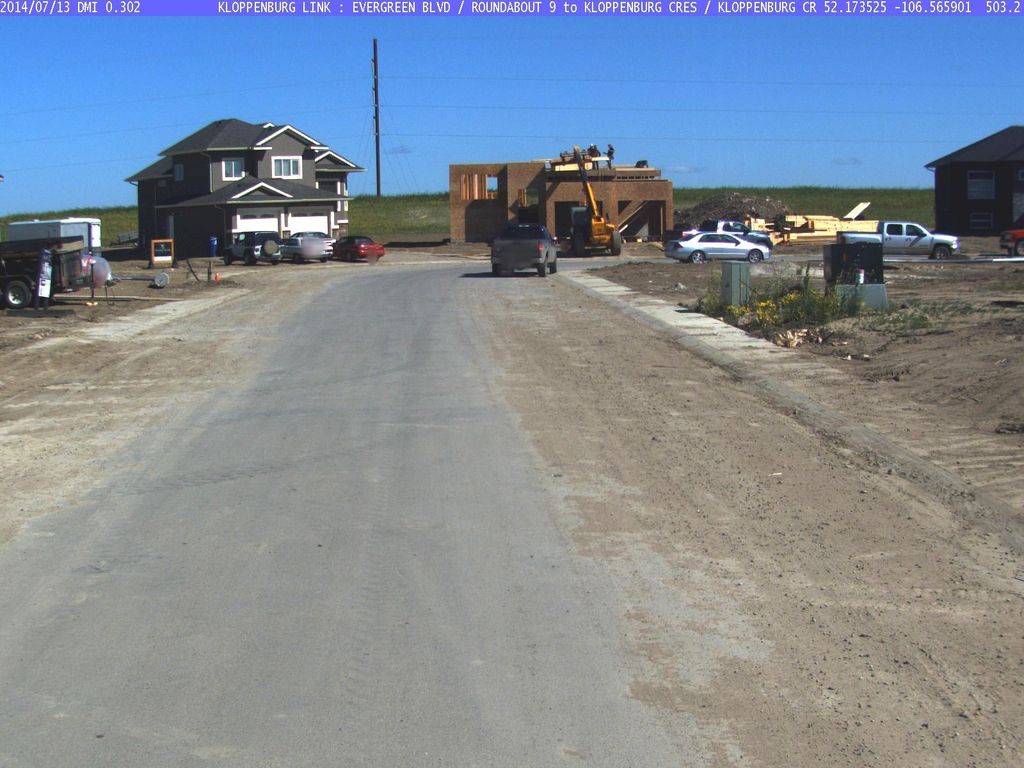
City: saskatoon